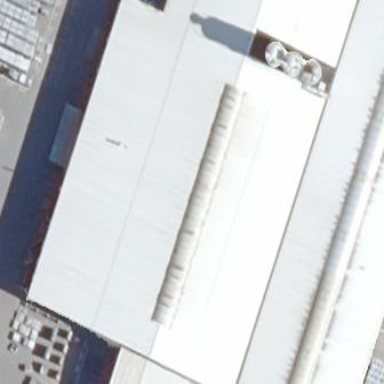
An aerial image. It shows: Industrial building with gabled roof.